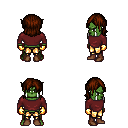
a pixel art fantasy rpg character, male body template, orc, green skin, maroon long-sleeve shirt, gold greaves, brown long bangs hairstyle, gold gloves, brown shoes, four views (front, back, left, right), 2x2 character sprite sheet, small pixel art, hard edges, no anti-aliasing